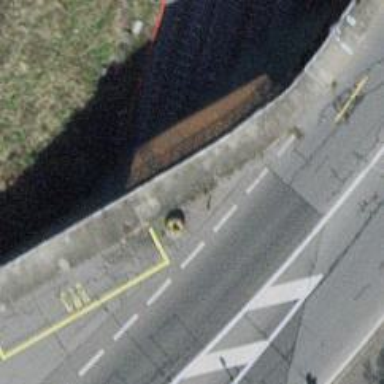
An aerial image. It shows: Railway tunnel with electrified contact lines. This tunnel services single track siding.